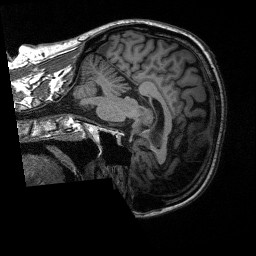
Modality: T1w
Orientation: sagittal
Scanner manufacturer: siemens
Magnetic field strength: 3 T
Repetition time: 2.3 s
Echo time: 0.00226 s